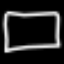
Label: square